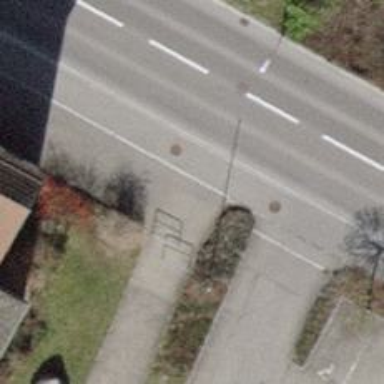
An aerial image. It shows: Bollard barrier.